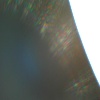
Label: sunburn